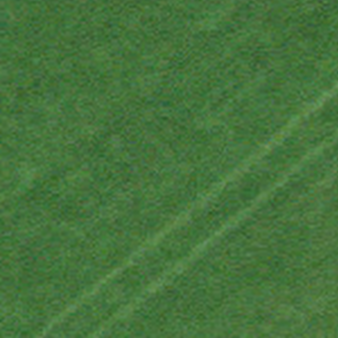
Label: other